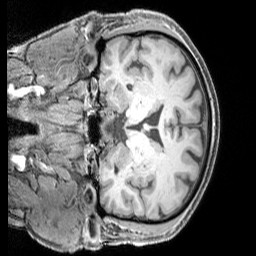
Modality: T1w
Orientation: coronal
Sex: male
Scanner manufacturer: siemens
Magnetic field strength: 3 T
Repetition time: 2.3 s
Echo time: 0.00226 s